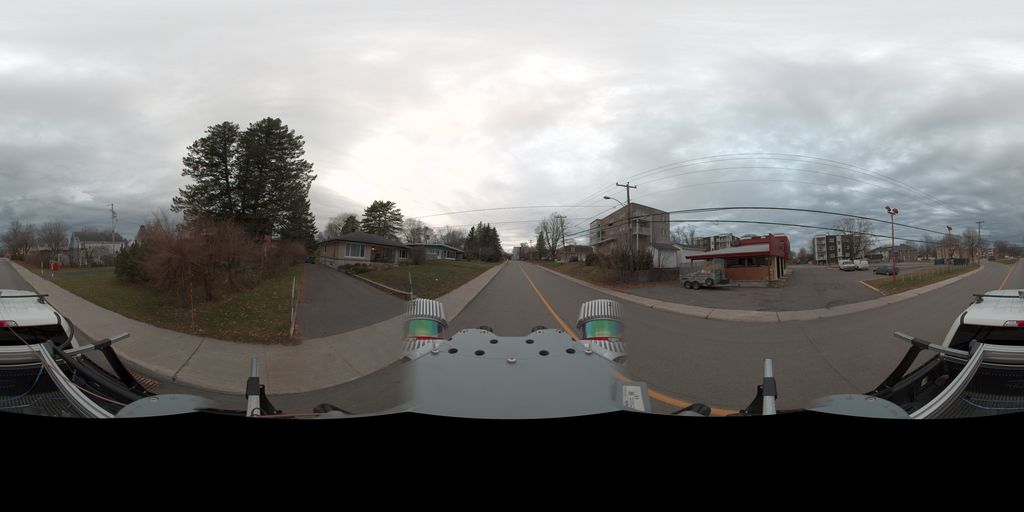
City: quebec_city